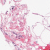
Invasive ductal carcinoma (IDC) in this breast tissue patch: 0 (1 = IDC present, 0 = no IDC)